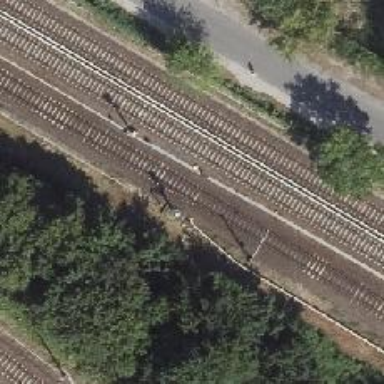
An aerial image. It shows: Railway signal.